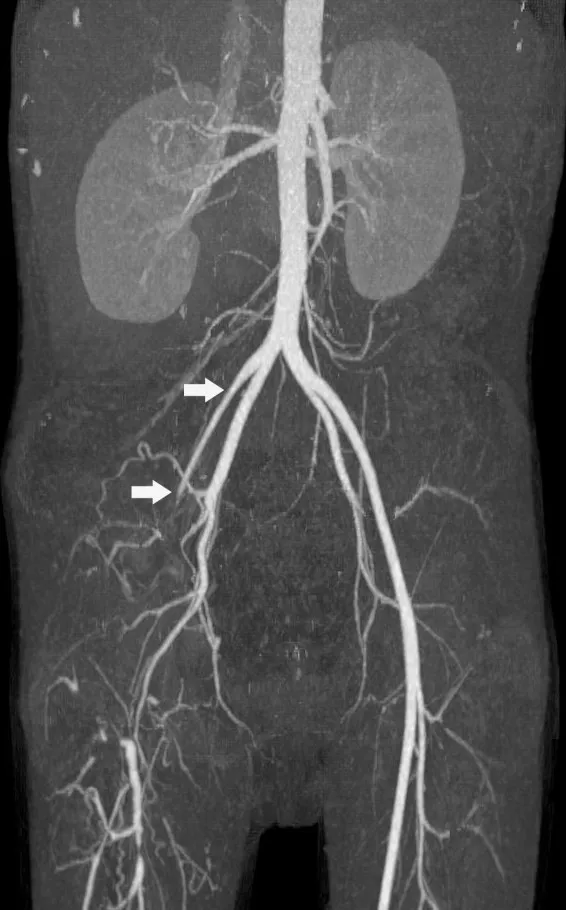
Computerized tomography angiography of the lower extremities showed occlusion of the lower third of the right external iliac artery and its branches.
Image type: radiology (ct)